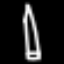
Label: pencil